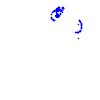
Particle: electron